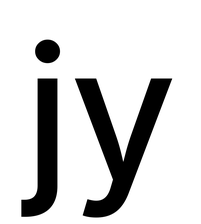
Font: Inter_Medium